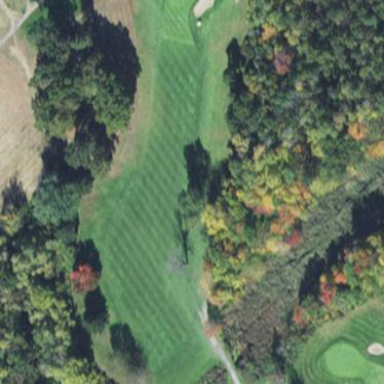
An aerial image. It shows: Grassy area designated as golf fairway.